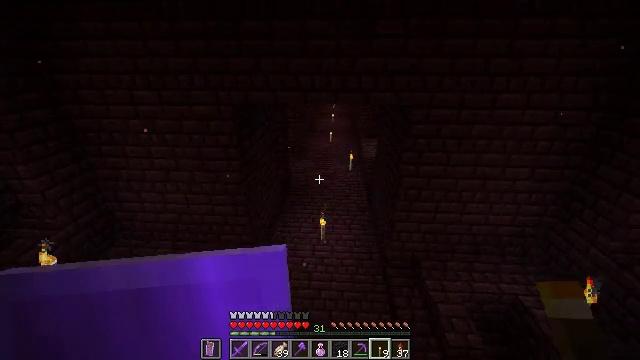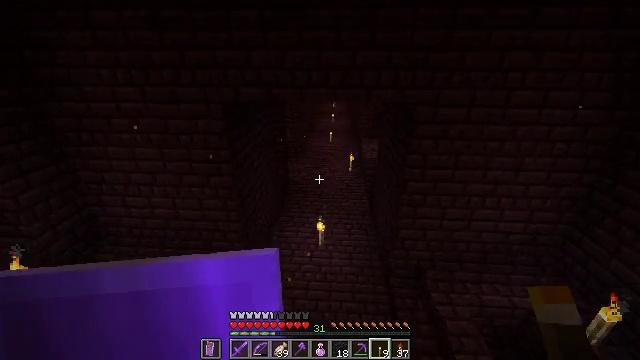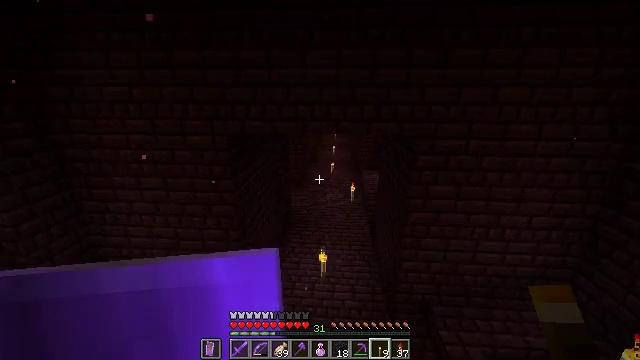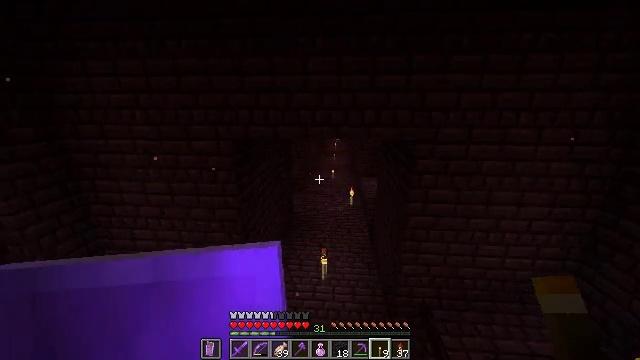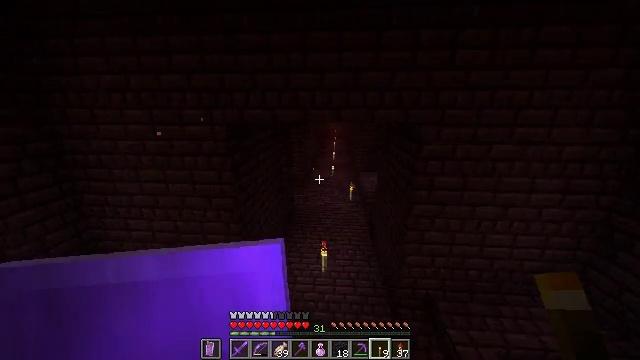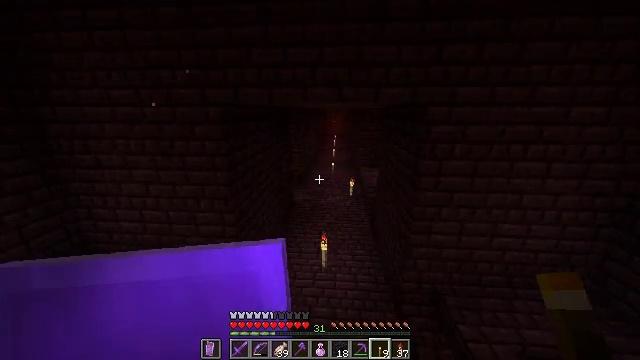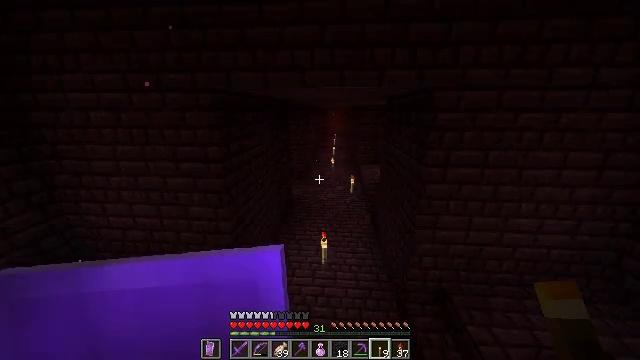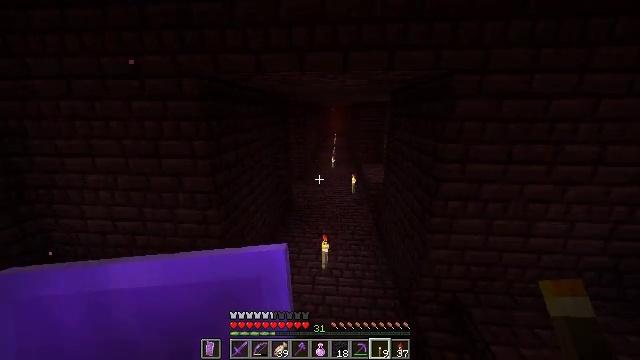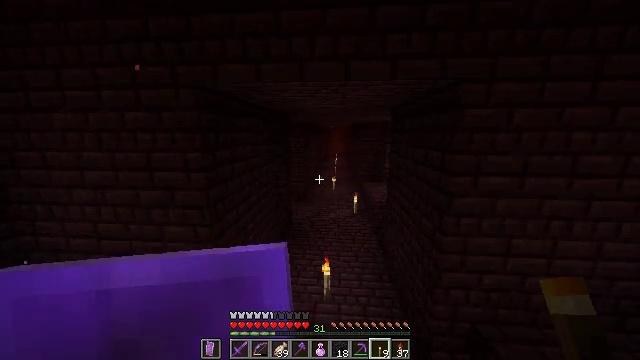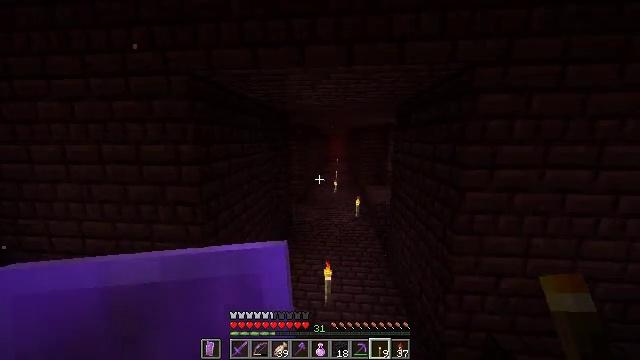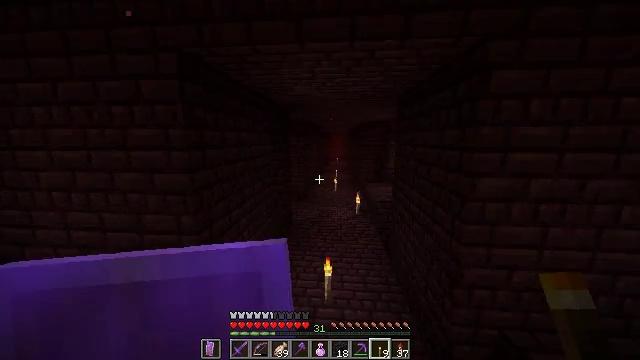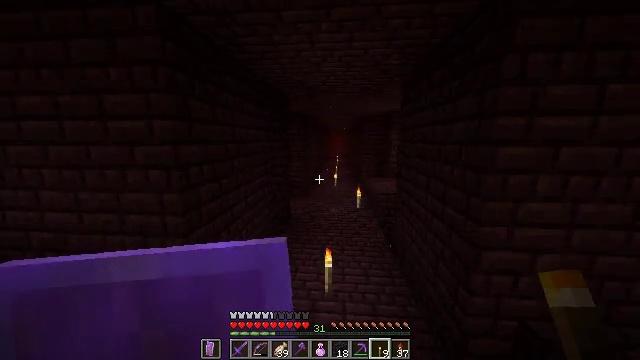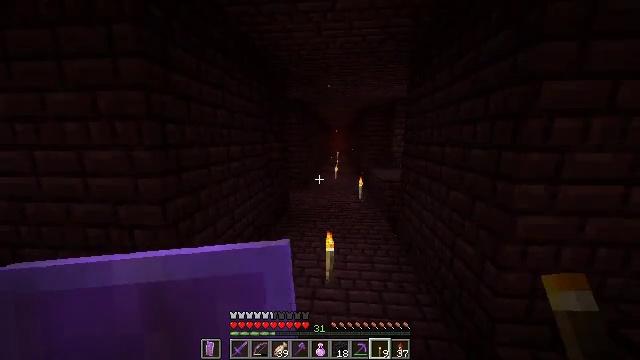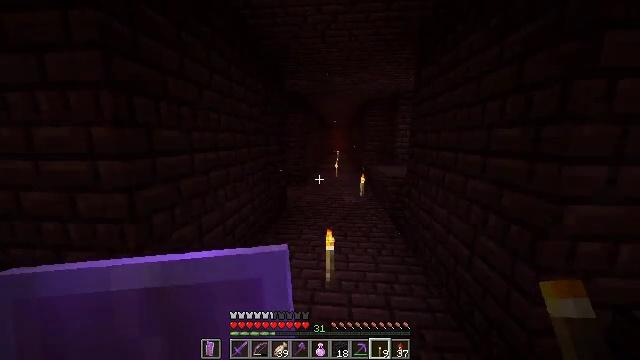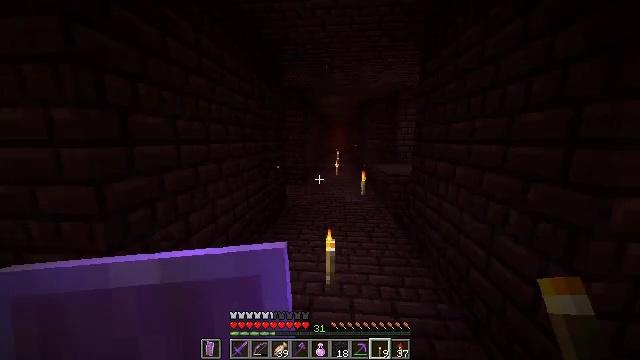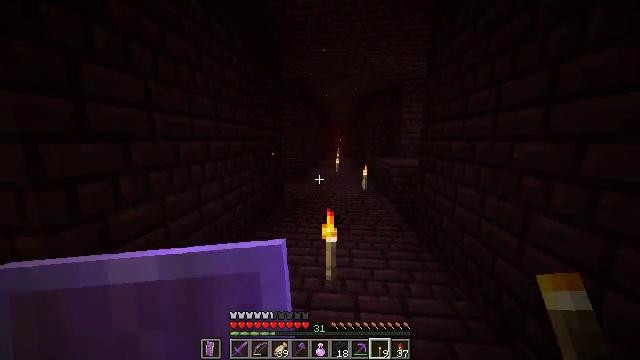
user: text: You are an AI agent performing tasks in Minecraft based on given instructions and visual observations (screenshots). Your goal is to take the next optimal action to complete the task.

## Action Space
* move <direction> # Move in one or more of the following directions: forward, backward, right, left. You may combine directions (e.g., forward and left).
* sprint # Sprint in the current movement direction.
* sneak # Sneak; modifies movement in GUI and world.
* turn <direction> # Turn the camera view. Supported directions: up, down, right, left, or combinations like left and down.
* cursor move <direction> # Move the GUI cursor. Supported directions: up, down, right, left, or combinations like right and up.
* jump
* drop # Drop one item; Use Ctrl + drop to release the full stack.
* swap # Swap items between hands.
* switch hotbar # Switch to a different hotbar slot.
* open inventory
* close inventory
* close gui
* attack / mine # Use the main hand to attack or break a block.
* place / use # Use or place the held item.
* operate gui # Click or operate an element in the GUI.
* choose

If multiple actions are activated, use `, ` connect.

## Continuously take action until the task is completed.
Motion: motion action
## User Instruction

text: Reclaim the chest into your inventory.
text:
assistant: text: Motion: move forward, sprint
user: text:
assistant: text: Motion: move forward, sprint, turn up
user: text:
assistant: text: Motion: move forward, sprint, turn up
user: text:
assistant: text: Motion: move forward, sprint
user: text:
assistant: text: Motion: move forward, sprint
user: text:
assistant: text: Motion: move forward, sprint
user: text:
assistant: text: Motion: move forward, sprint
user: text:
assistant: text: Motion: move forward, sprint, turn up
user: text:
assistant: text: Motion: move forward, sprint, turn up
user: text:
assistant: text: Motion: move forward, sprint
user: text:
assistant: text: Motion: move forward, sprint
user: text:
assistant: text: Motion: move forward, sprint
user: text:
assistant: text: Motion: move forward, sprint
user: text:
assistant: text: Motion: move forward, sprint
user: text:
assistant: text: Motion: move forward, sprint
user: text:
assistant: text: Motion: move forward, sprint
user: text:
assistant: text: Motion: move forward, sprint
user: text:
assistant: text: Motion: move forward, sprint
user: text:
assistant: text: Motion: move forward, sprint
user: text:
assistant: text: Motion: move forward, sprint
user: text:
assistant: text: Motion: move forward, sprint
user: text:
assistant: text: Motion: move forward, sprint
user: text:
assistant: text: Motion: move forward, sprint
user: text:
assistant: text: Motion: move forward, sprint
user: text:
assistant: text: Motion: move forward, sprint
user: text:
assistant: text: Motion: move forward, sprint
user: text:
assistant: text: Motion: move forward, sprint
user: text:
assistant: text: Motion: move forward, sprint
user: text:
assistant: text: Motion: move forward, sprint
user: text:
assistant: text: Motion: move forward, sprint